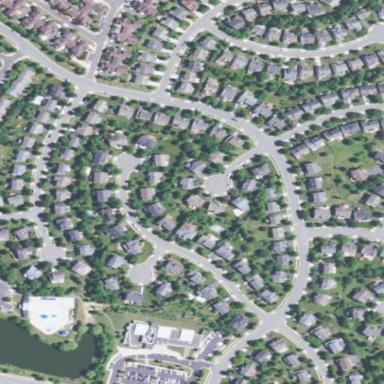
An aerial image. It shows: Residential area covered with grass.